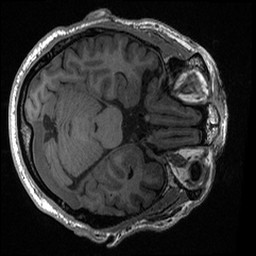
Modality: T1w
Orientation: axial
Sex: male
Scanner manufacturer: ge
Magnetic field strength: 3 T
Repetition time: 0.0064 s
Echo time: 0.00281 s